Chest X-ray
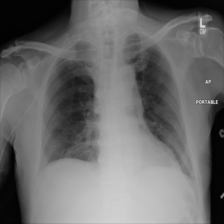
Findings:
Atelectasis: negative
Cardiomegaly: negative
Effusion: negative
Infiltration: negative
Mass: negative
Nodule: negative
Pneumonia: negative
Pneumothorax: negative
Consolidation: negative
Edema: negative
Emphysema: negative
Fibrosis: negative
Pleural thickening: negative
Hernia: negative